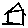
Label: house